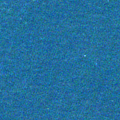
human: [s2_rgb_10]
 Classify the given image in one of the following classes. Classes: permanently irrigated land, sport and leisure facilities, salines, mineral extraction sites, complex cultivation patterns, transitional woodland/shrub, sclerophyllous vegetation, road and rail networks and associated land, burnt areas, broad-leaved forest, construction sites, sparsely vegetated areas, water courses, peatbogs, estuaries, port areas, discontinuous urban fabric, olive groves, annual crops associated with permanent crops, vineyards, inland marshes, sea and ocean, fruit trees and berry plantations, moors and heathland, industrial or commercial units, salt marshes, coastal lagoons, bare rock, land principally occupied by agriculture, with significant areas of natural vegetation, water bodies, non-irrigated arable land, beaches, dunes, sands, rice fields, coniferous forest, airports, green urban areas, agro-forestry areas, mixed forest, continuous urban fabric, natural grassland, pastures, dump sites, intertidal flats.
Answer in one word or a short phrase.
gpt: sea and ocean